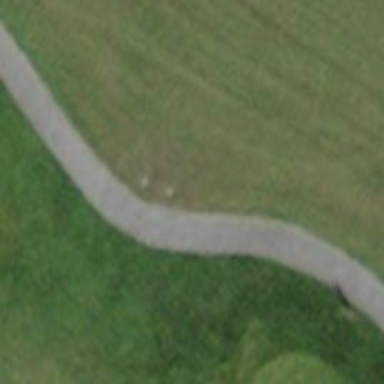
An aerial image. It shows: Designated golf cartpath along service road.